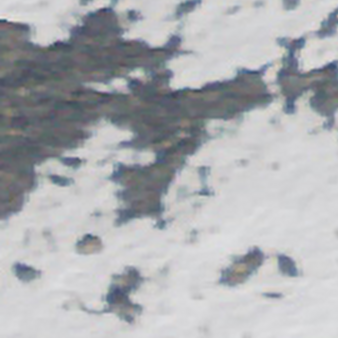
Label: other